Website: apple
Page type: receipt
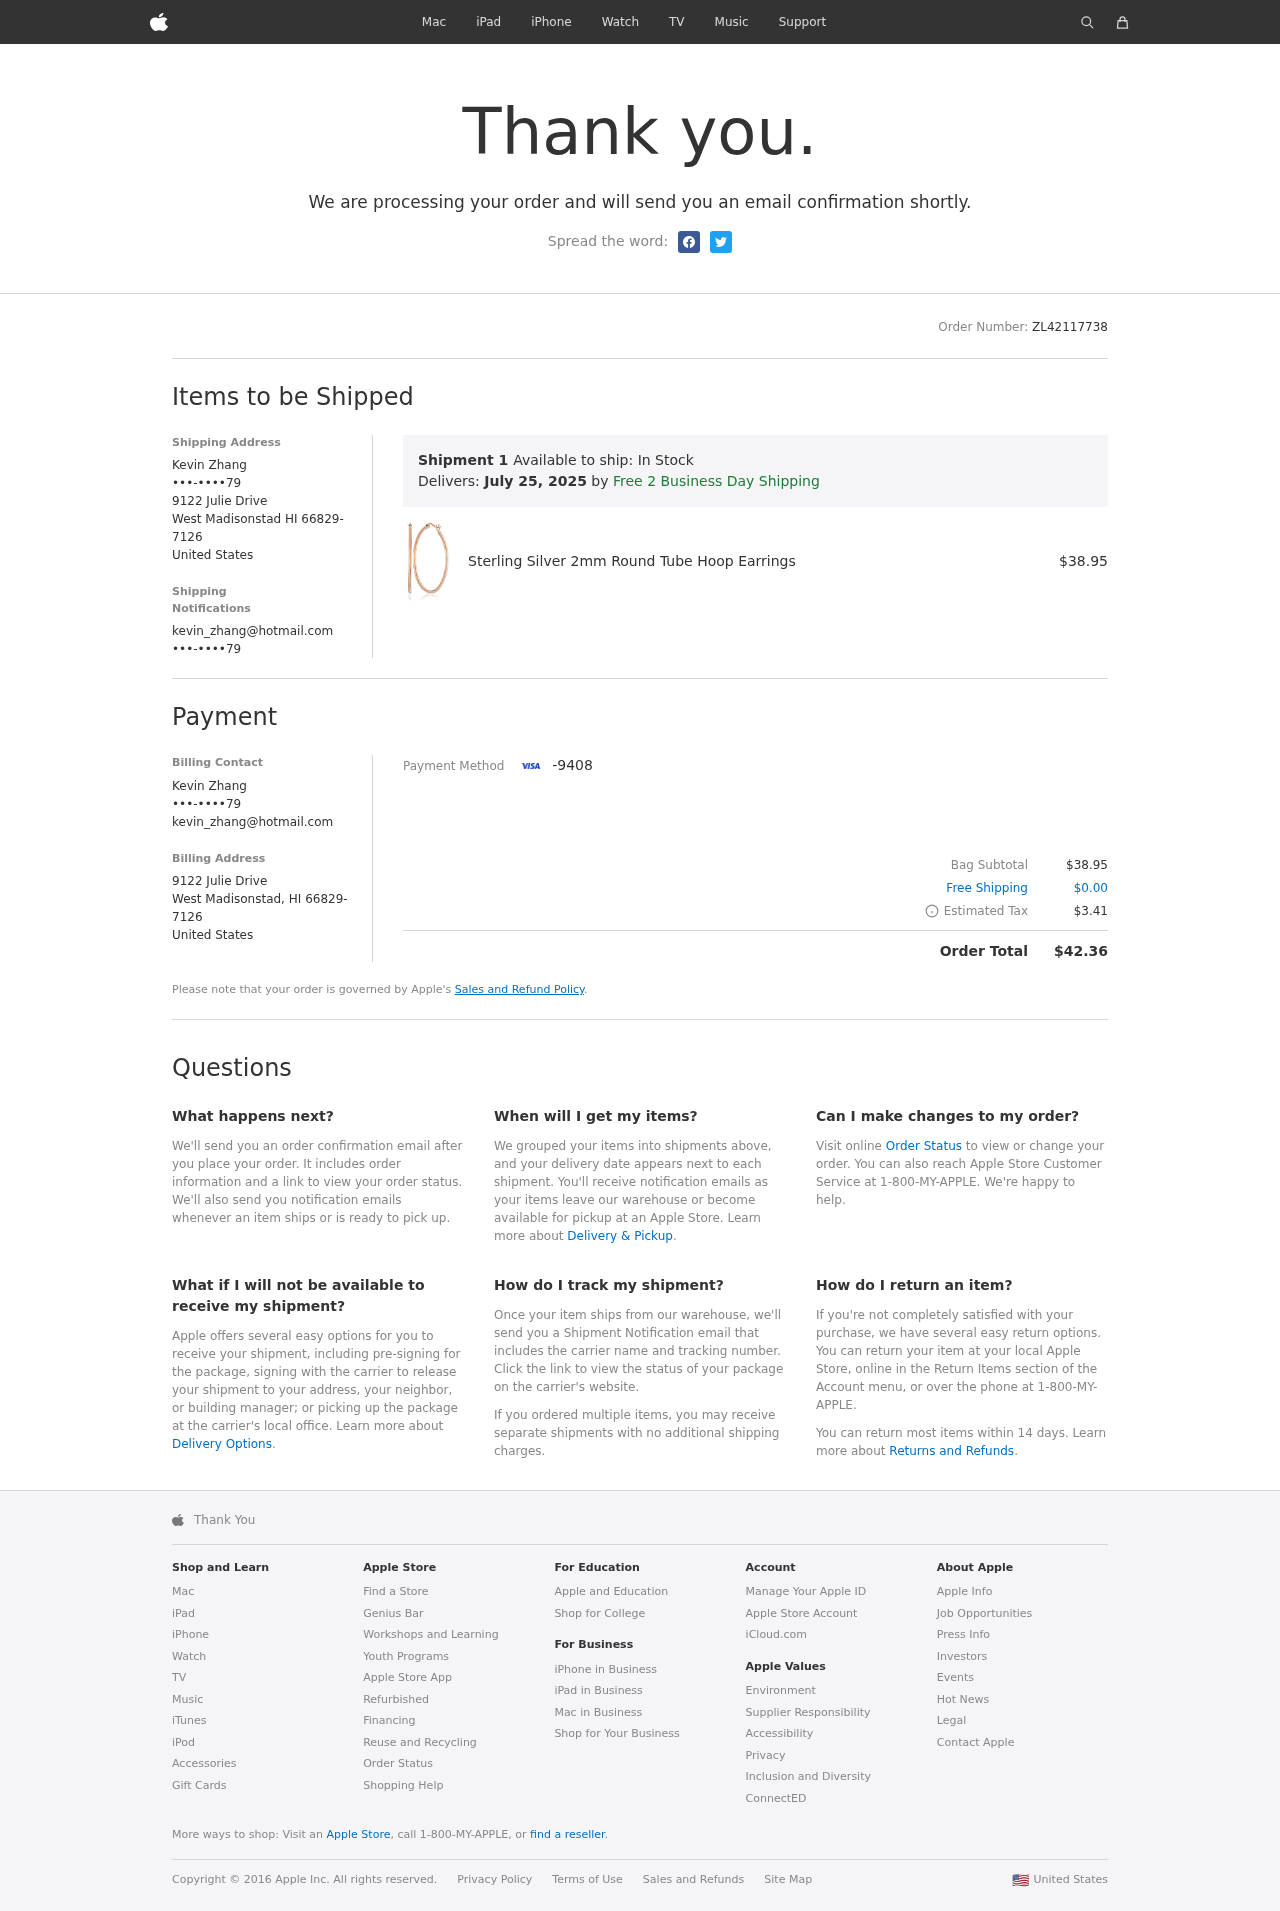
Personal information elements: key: PII_CARD_LAST4
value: -9408
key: PII_CITY
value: West Madisonstad
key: PII_COUNTRY
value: United States
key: PII_EMAIL
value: kevin_zhang@hotmail.com
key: PII_EMAIL2
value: kevin_zhang@hotmail.com
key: PII_FULLNAME
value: Kevin Zhang
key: PII_FULLNAME2
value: Kevin Zhang
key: PII_PHONE
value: •••-••••79
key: PII_PHONE2
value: •••-••••79
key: PII_PHONE3
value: •••-••••79
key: PII_POSTCODE_FULL
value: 66829-7126
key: PII_STATE_ABBR
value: HI
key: PII_STREET
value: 9122 Julie Drive
Product elements: key: PRODUCT1_NAME
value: Sterling Silver 2mm Round Tube Hoop Earrings
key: PRODUCT1_PRICE
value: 38.95
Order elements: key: ORDER_ID
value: ZL42117738
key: ORDER_DELIVERY_DATE
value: July 25, 2025
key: ORDER_SUBTOTAL
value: $38.95
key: ORDER_SHIPPING_COST
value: $0.00
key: ORDER_TAX
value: $3.41
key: ORDER_TOTAL
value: $42.36